Current action and preconditions to check: trajectory_clear

Your task: For each precondition in the list above, predict whether it will hold at this action.

Consider the current scene as observed from the mobile robot's camera, and analyze the predicted future states of all dynamic agents (e.g., people, animals, vehicles, or any moving entities) within the NEXT SECOND.

IMPORTANT: Only answer "very likely" if you are absolutely certain—based on strong, clear evidence—that a dynamic agent will violate the precondition in the predicted future state. Do NOT answer "very likely" for unlikely, ambiguous, or low-probability risks.

Ask yourself for each precondition: Is there a high probability, with clear and convincing evidence, that the predicted future states of any dynamic agent will interfere with the predicted future state of the currently executing action within the NEXT SECOND, causing that precondition to fail?

Assess the risk level based on these predictions. Use "likely" or "very likely" if motions create a clear risk of interference.

Use "neutral" or "improbable" if agents are nearby but their predicted paths are clearly diverging or non-conflicting.

Failure Risk Categories: "very improbable", "improbable", "neutral", "likely", "very likely"

Answer Format: Output ONLY the probability_of_failure value from these categories: "very improbable", "improbable", "neutral", "likely", "very likely"

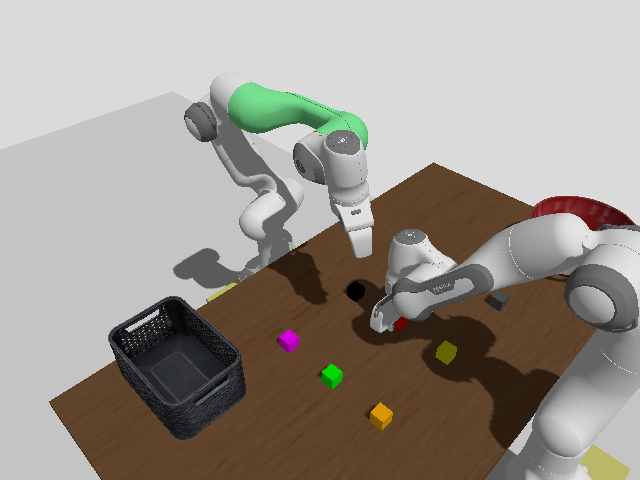

Answer: neutral